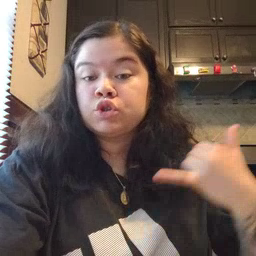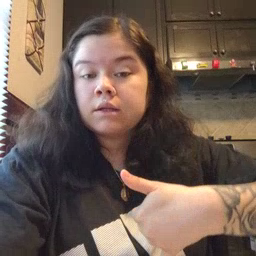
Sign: jacket